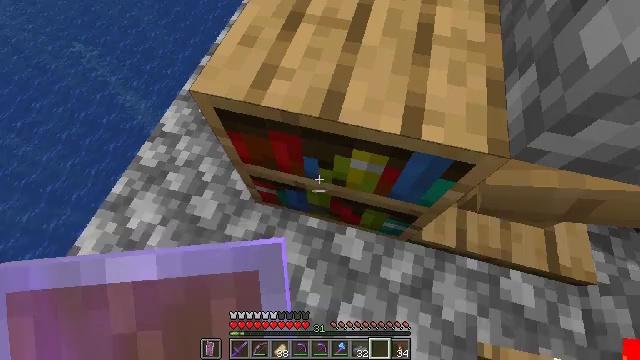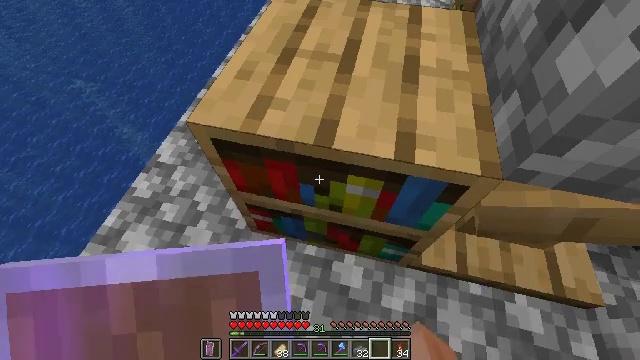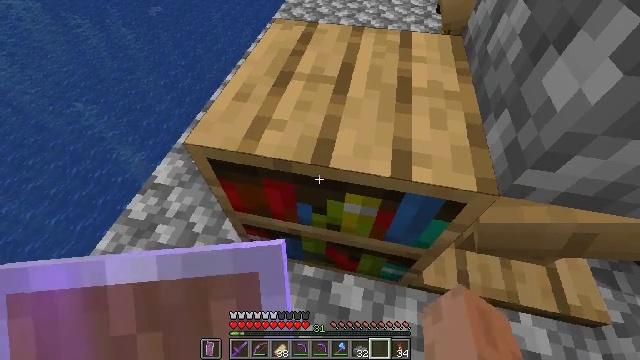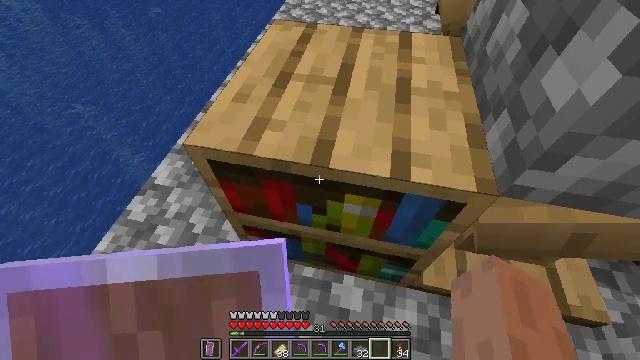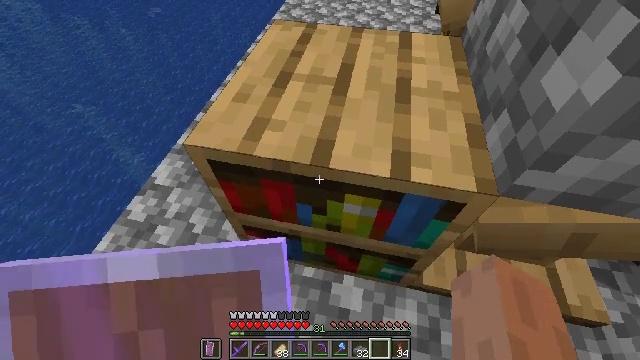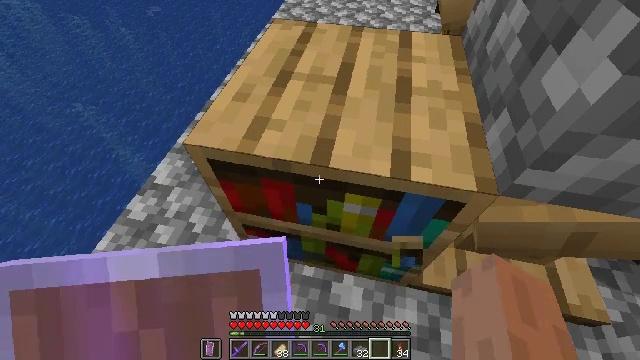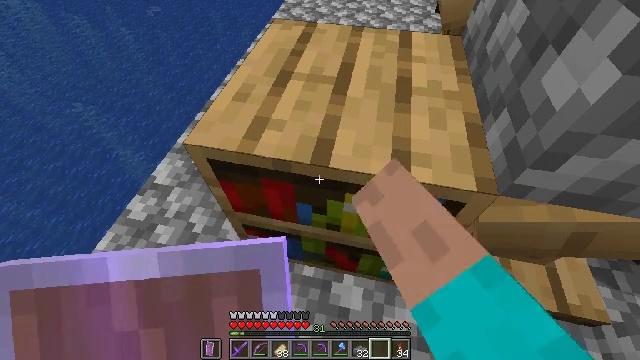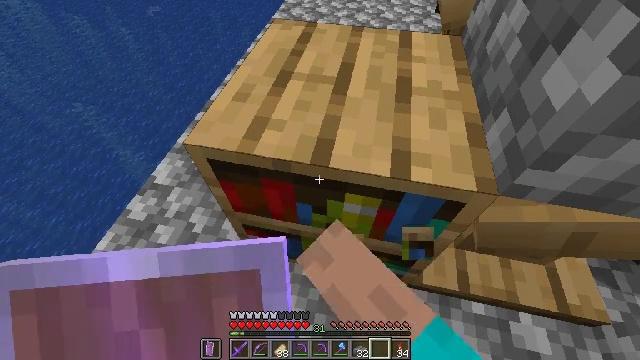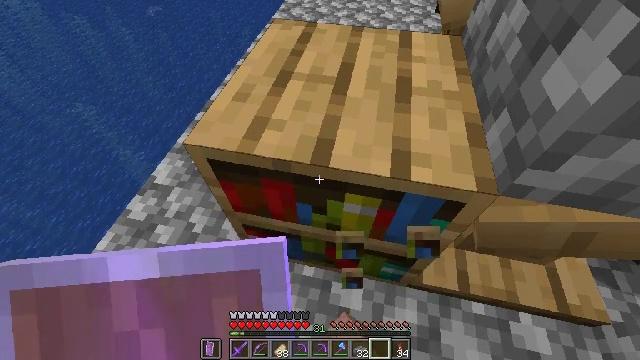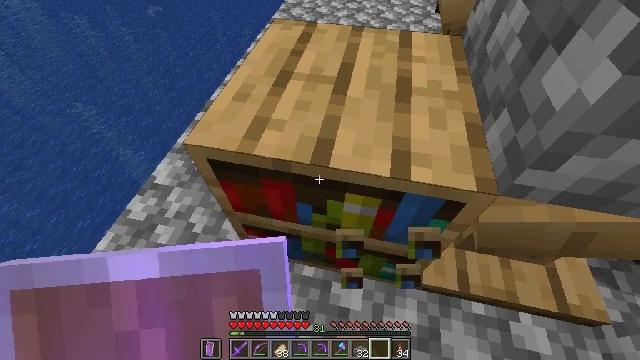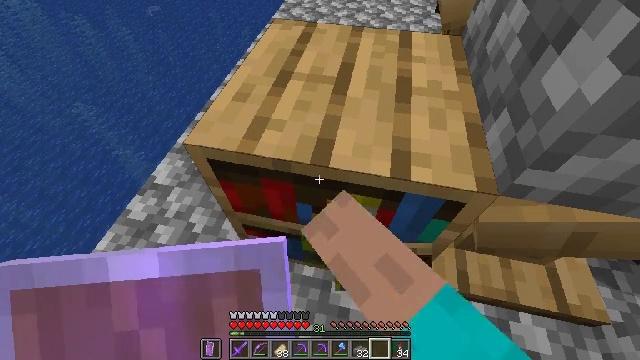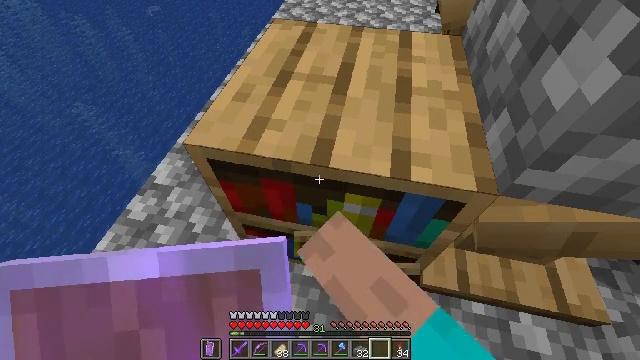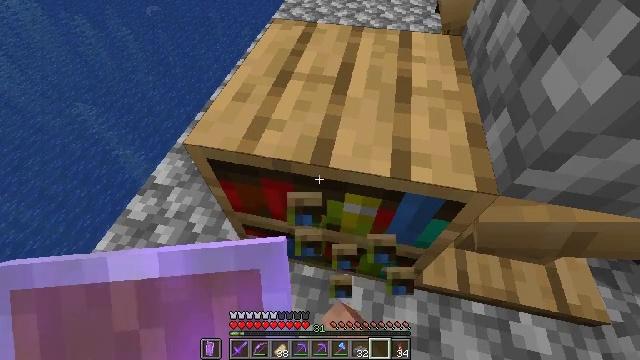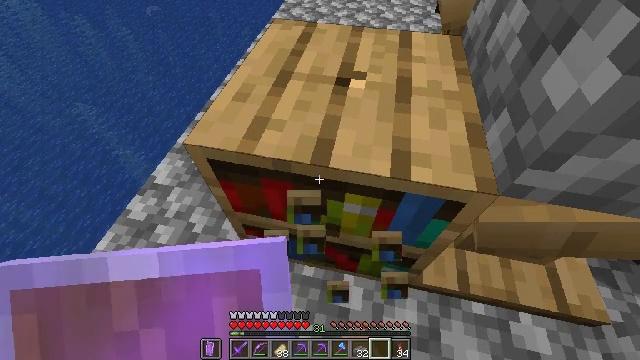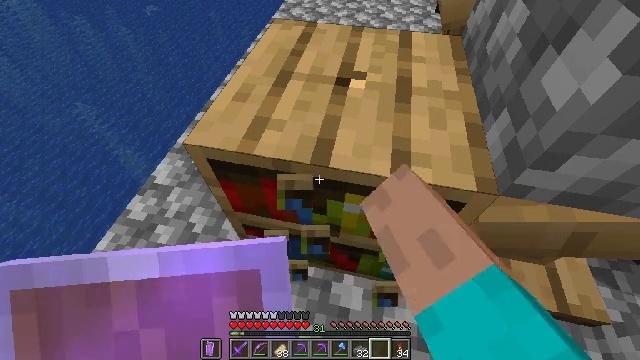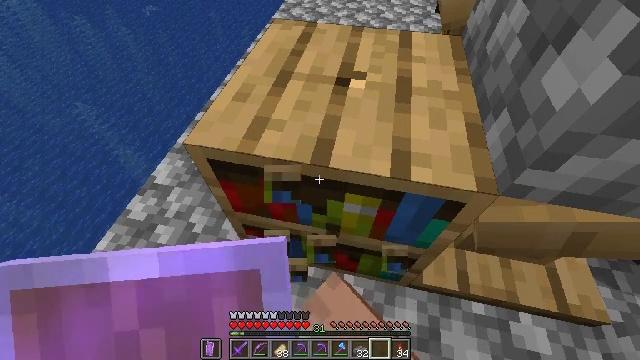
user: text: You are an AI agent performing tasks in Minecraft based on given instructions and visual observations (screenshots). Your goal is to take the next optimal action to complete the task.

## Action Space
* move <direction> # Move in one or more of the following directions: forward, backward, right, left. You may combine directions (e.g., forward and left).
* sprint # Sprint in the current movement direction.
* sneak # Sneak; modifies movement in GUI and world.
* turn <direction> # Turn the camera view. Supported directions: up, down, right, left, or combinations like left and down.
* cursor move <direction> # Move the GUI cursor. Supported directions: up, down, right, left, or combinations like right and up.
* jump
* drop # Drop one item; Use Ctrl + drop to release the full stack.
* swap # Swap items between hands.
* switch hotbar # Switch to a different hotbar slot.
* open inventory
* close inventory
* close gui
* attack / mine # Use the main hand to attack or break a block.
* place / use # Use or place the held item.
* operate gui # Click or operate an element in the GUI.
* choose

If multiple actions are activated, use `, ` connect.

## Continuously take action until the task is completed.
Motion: motion action
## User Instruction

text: Break the bookshelf for books.
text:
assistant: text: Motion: turn right and up
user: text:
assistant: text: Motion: turn right and up
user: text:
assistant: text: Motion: no_op
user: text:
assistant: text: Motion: no_op
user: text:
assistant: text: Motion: attack / mine
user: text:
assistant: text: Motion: attack / mine
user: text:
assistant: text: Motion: attack / mine
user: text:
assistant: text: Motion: attack / mine
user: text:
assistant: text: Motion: attack / mine
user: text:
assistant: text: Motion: attack / mine
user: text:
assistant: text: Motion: attack / mine
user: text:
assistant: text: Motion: attack / mine
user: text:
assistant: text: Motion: attack / mine
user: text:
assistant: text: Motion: attack / mine
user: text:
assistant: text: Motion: attack / mine
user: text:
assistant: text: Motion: attack / mine
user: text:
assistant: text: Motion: attack / mine
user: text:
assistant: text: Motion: attack / mine
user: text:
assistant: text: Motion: attack / mine
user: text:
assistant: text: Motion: attack / mine
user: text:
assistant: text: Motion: attack / mine
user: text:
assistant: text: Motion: attack / mine
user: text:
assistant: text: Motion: attack / mine
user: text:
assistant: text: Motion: attack / mine
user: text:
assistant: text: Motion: attack / mine
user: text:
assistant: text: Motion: attack / mine
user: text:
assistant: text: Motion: attack / mine
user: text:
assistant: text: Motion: turn right and up, attack / mine
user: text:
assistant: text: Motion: attack / mine
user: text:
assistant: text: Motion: attack / mine